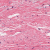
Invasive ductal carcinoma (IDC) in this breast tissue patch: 0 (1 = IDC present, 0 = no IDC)